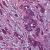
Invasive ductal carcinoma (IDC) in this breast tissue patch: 1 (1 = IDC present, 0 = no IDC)